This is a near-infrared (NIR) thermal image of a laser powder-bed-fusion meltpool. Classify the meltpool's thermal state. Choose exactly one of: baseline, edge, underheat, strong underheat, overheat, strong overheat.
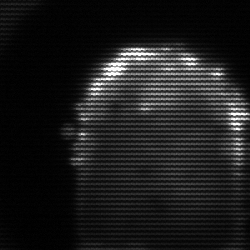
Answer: baseline